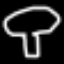
Label: mushroom